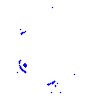
Particle: proton